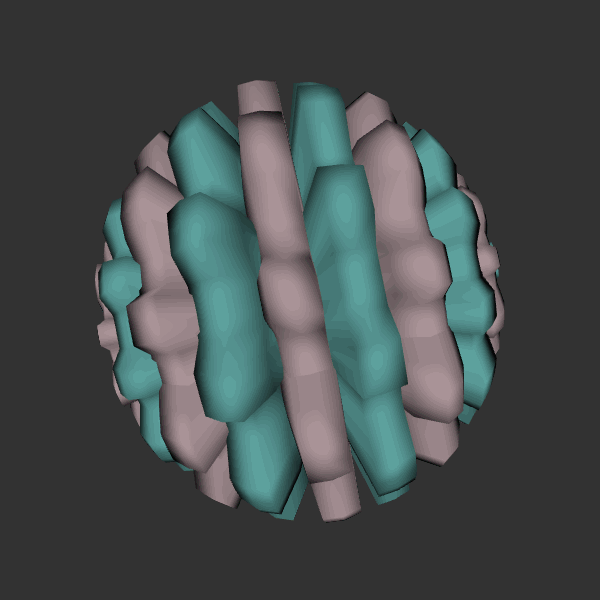
Background: dark